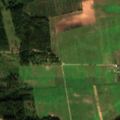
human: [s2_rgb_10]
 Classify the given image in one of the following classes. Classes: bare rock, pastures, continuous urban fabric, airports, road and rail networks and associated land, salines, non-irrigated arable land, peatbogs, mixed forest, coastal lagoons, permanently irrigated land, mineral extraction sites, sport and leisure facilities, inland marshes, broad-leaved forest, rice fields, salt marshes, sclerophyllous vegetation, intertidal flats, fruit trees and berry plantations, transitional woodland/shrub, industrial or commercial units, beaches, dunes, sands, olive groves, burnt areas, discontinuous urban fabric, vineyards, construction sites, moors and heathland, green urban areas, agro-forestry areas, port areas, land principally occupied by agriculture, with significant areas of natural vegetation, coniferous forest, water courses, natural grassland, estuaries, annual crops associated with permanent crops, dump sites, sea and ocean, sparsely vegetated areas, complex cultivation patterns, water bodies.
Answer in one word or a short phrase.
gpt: non-irrigated arable land, complex cultivation patterns, broad-leaved forest, coniferous forest, mixed forest, transitional woodland/shrub, water courses